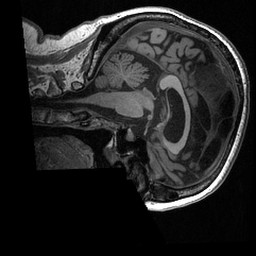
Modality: T1w
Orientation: sagittal
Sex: female
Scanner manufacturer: ge
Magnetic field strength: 3 T
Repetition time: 0.0064 s
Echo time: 0.00281 s